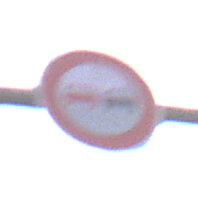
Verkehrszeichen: Ueberholverbot
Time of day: MorningAfternoon
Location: Outdoor (Urban)
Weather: PartlyCloudy
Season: NotSpecified
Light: Natural